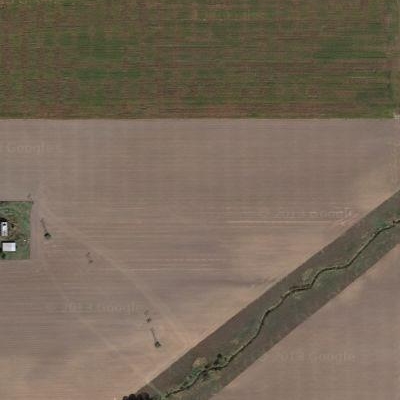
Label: Field